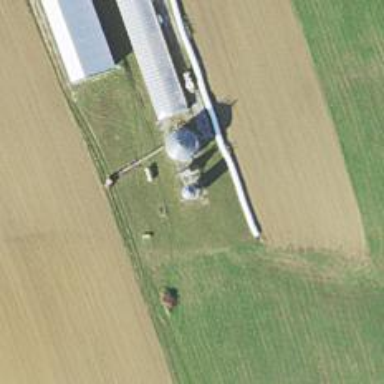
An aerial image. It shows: Silo.